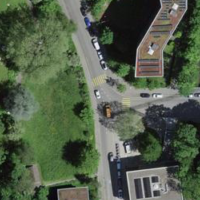
EUNIS habitat code: 57
Species observed at this site:
Certhia brachydactyla
Corvus corone
Cyanistes caeruleus
Anas platyrhynchos
Alcedo atthis
Passer domesticus
Buteo buteo
Carduelis carduelis
Turdus merula
Gallinula chloropus
Parus major
Erithacus rubecula
Sitta europaea